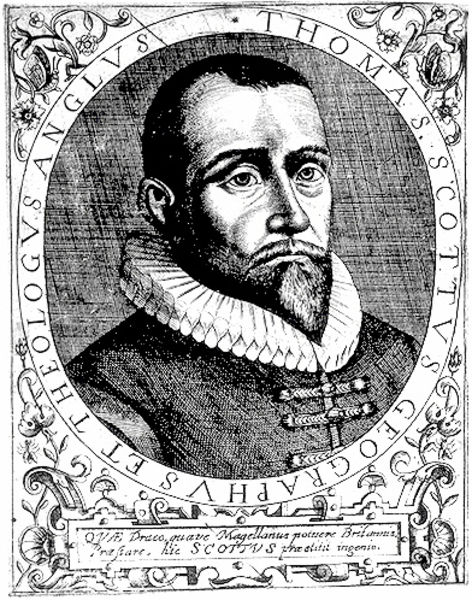
Titel: Bildnis des Thomas Scott
Künstler: Matthaeus (d.Ä.) Becker
Institution: (Seriendruck)
Schlagwörter: kopf, mann, schatten, weiß, blume, blumen, grau, hintergrund, licht, mund, nase, ohr, schwarz, skizze, stirn, zeichnung, blick, ornament, alt, bart, hemd, jacke, augen, gesicht, kleidung, kragen, rahmen, bild, bildnis, hals, halskrause, herr, portrait, porträt, haare, mantel, pflanzen, augenbrauen, england, knopf, lippen, ohren, renaissance, oval, rund, ranken, spanien, schrift, wangen, grafik, graphik, rand, king, schnäuzer, old, spitz, ernst, inschrift, streng, brauen, dekor, ornamente, thomas, deutsch, knöpfe, foto, name, buch, medaillon, kreuz, druck, schwarzweiss, schraffur, holzstich, radierung, stich, titel, seite, text, buchstaben, bleistift, krause, schielen, spitzbart, buchdruck, karte, eingefallen, halbprofil, sad, halbporträt, briefmarke, wams, priester, zugeknöpft, oberlippenbart, seefahrer, emblem, ornamentik, kupferstich, beard, verzierungen, portraät, schließe, abbildung, legende, emperor, ancient, latein, lateinisch, umschrift, buchmalerei, seriendruck, kleriker, theologe, mud, weoiss, drolerien, rollwerk, anken, geheimratsecke, philosophy, berühmt, gau, tite, theologie, lonely, anglikaner, manteöl, priestre, scott, thomas scott, alone, oval#, century, scottus, schnäuerz, thomas scottus, lui